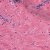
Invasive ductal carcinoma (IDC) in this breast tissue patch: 0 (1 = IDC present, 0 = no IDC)